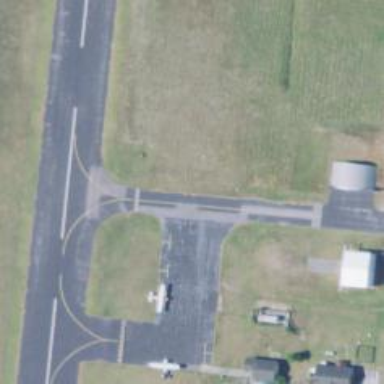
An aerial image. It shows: Image of taxiway at airport.